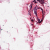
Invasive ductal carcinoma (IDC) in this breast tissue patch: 0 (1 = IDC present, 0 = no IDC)